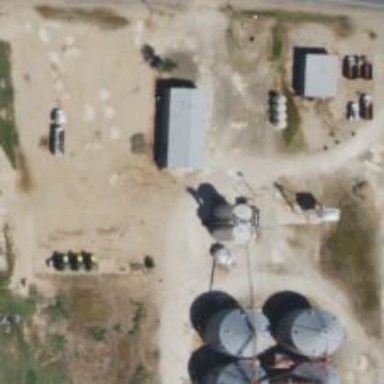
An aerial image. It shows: Silo.